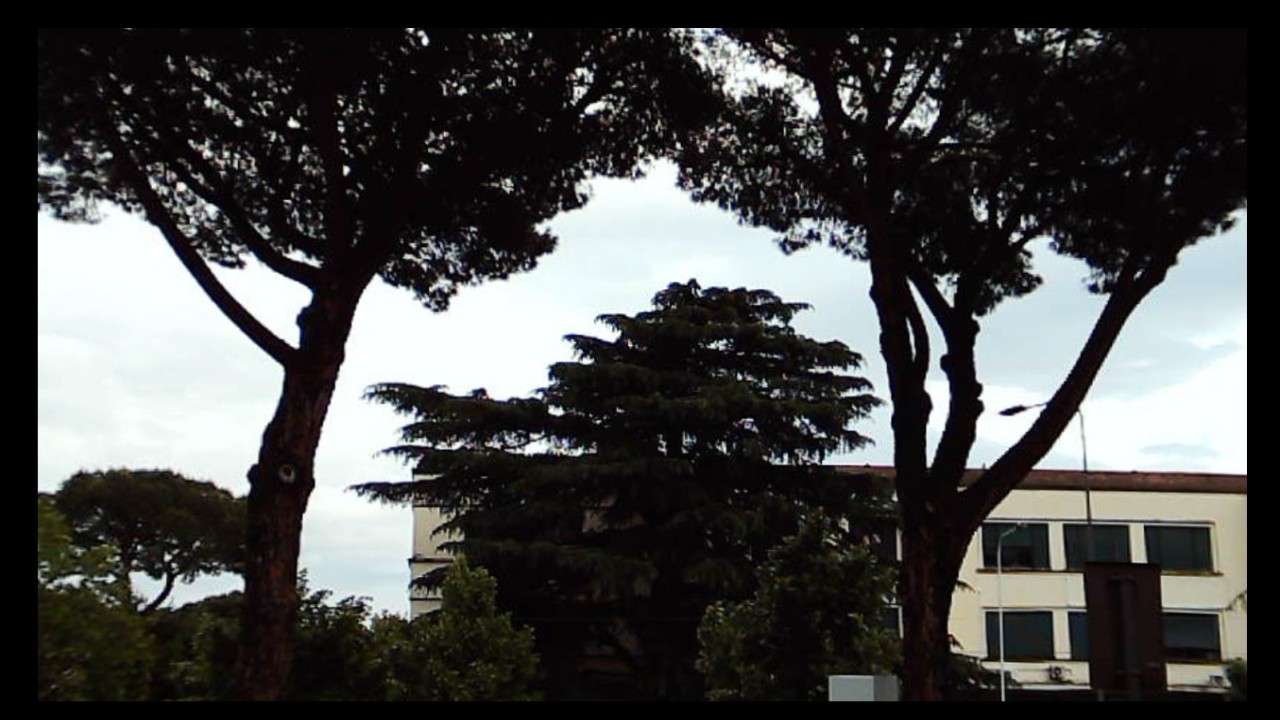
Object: DarwinFPV cineape20